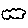
Label: cloud